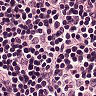
Metastatic tissue present: no